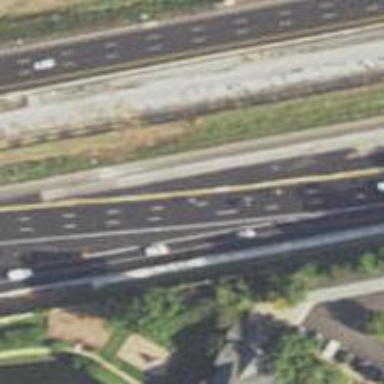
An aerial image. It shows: Motorway junction.